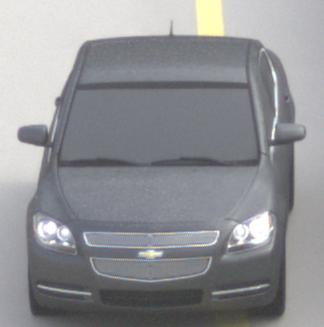
Make: Chevrolet
Model: Malibu 2.4
Detailed model: Malibu
Model produced from: 2012/07
Model produced until: 2014/08
Doors: 4
Color: gray
Road condition: dry road
Daytime: morning or afternoon
Contrast: low contrast